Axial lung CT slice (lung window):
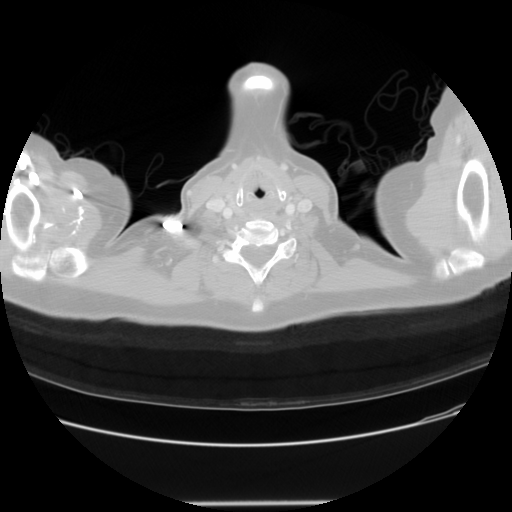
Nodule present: no